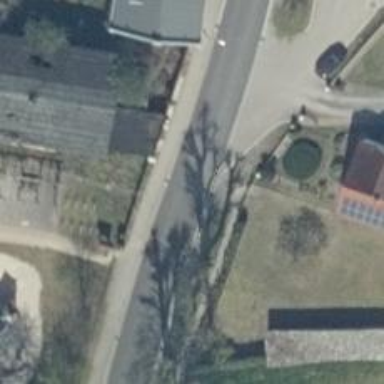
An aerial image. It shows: Asphalt road in residential area.